Fundus camera: zeiss
Shooting center: midpoint
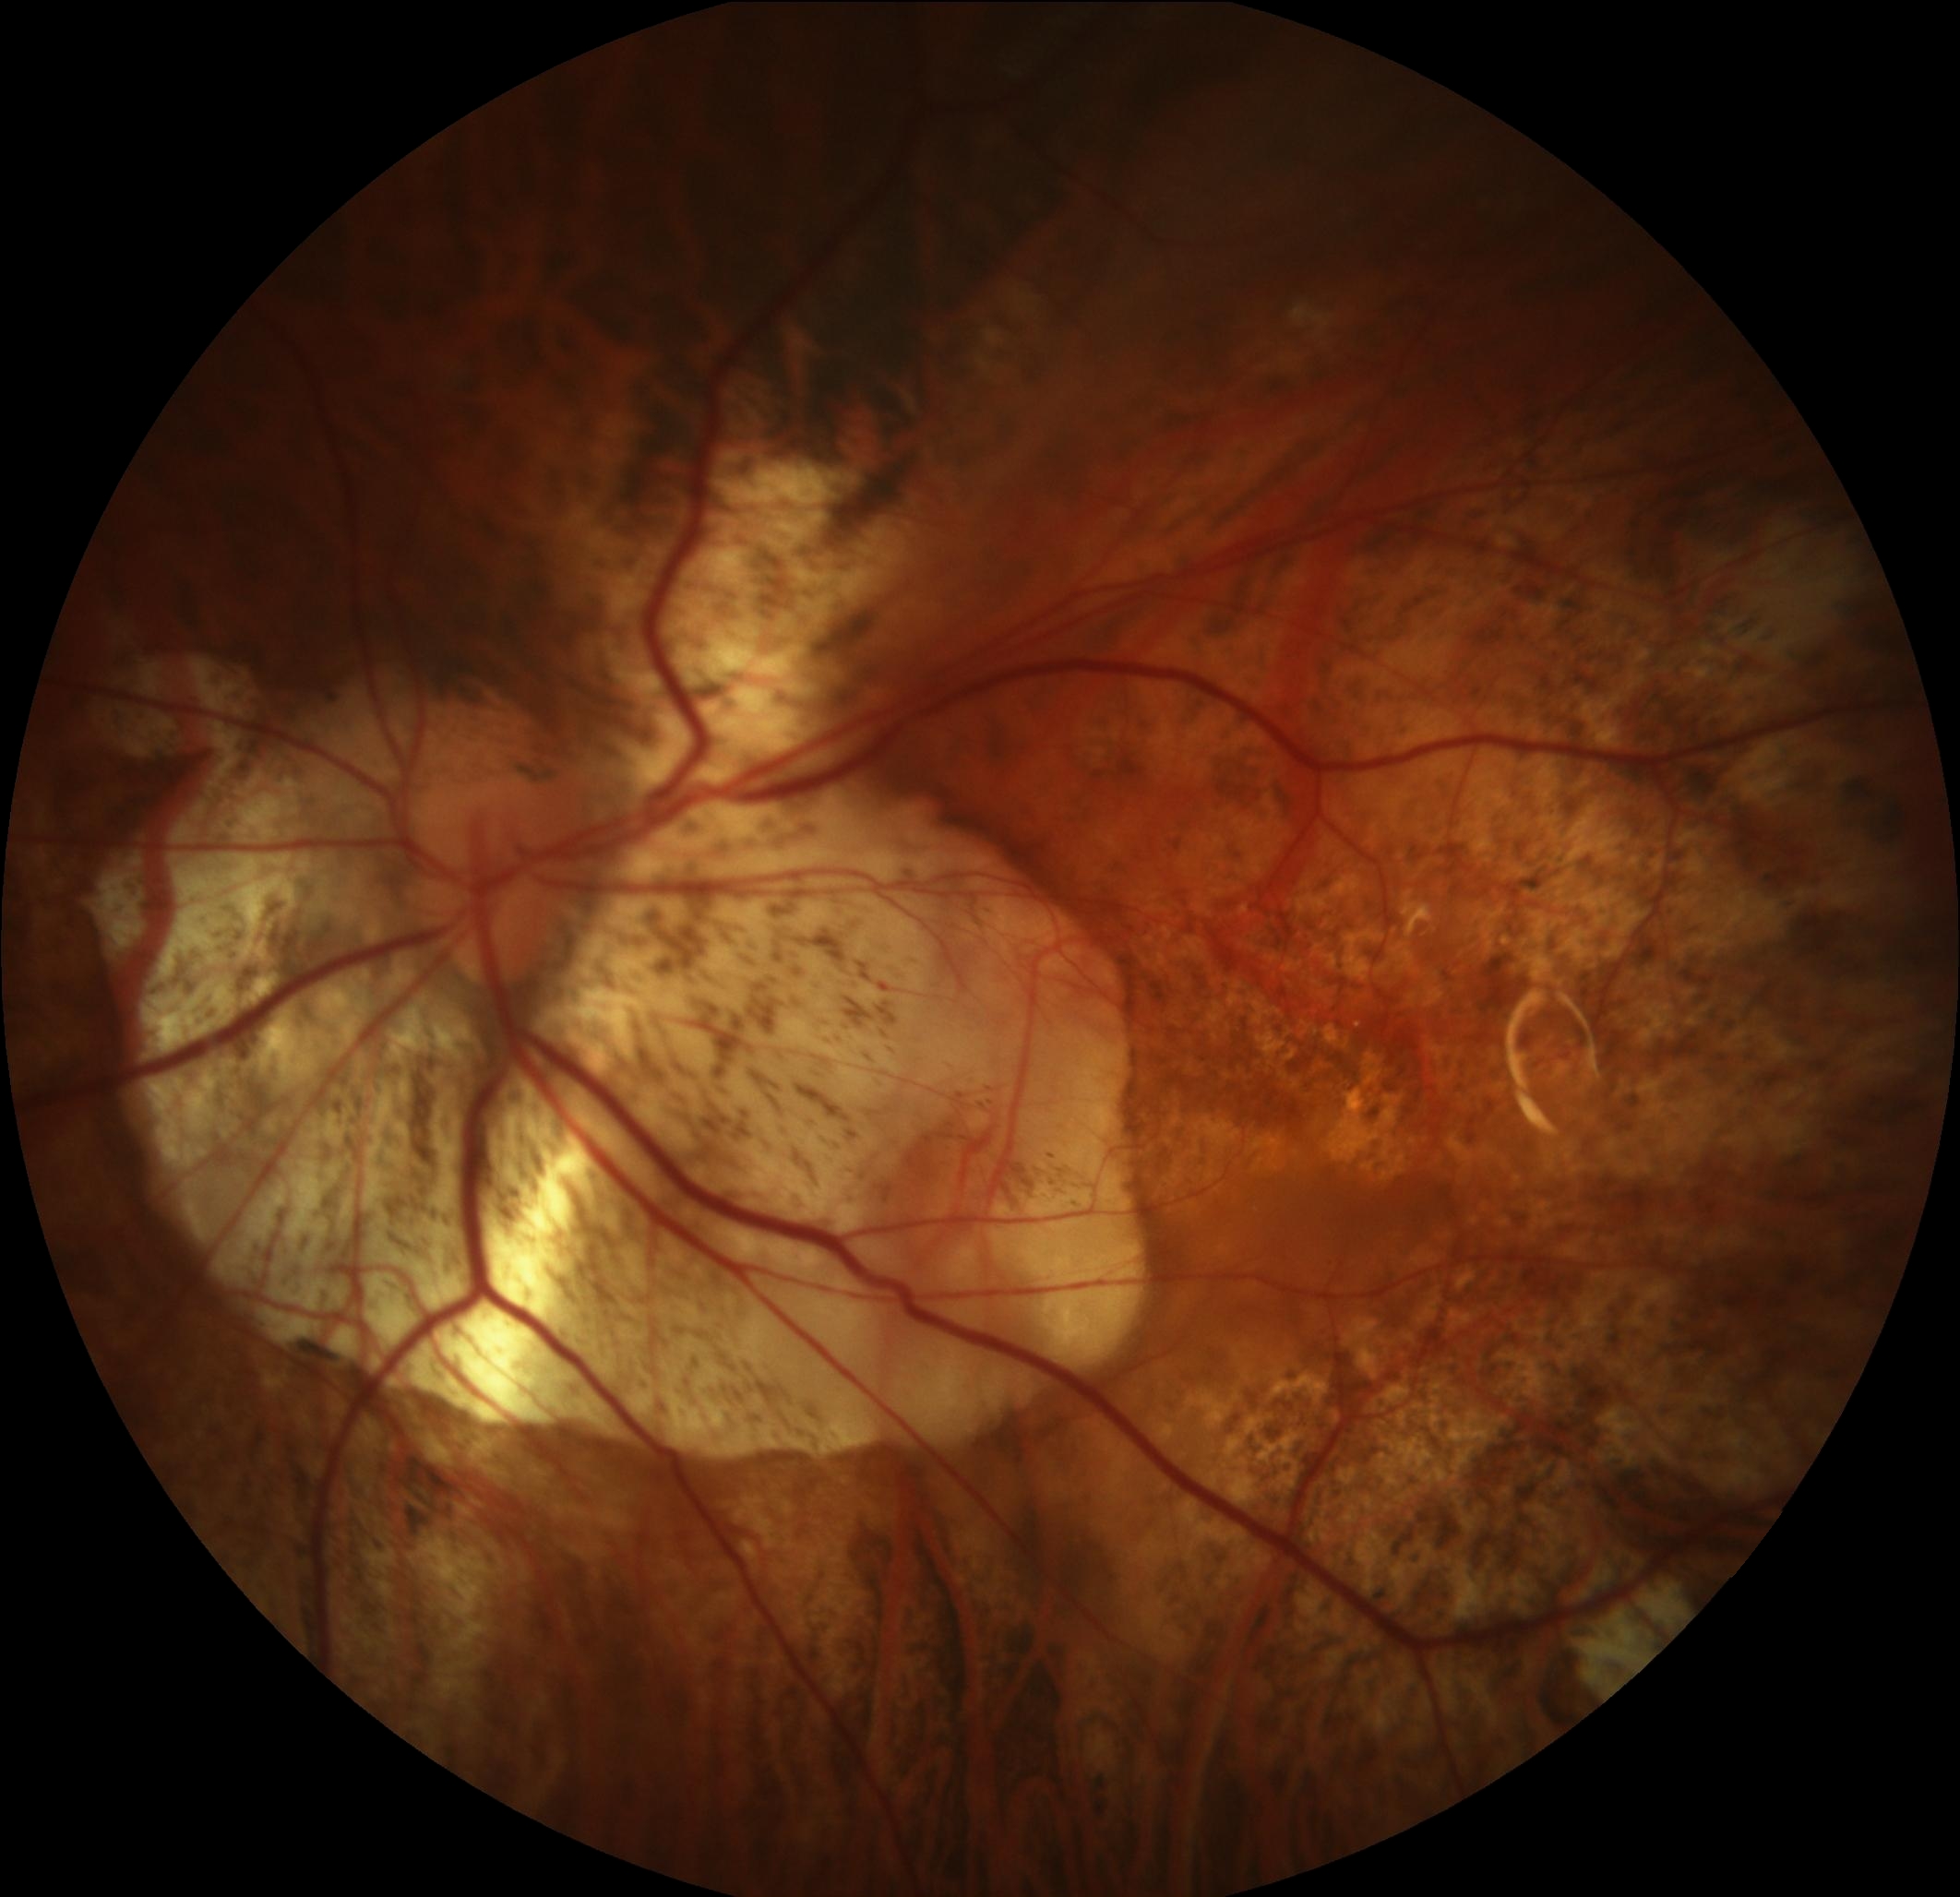
Pathologic myopia: yes
Patchy retinal atrophy: present
Retinal detachment: absent